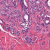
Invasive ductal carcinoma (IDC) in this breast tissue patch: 0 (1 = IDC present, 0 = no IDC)